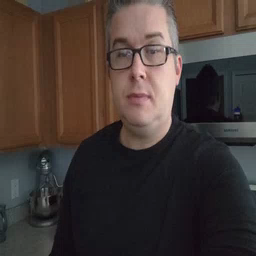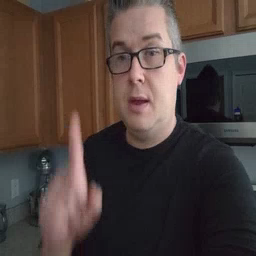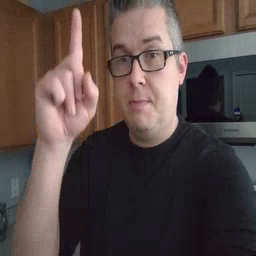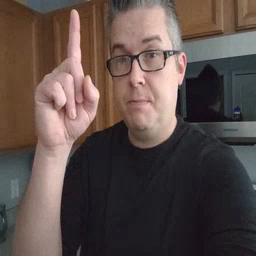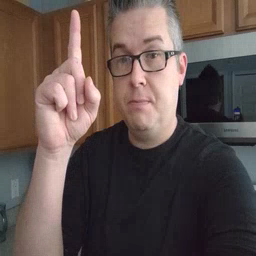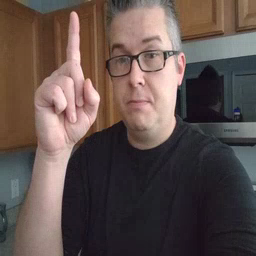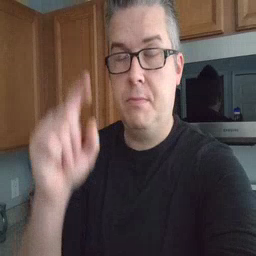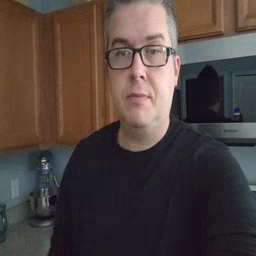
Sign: up